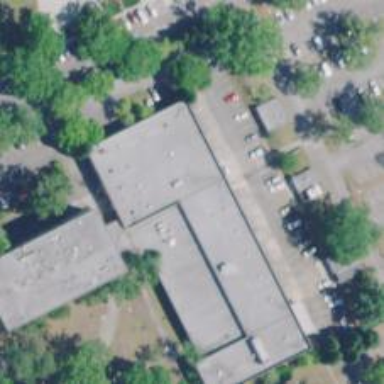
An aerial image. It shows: College building.